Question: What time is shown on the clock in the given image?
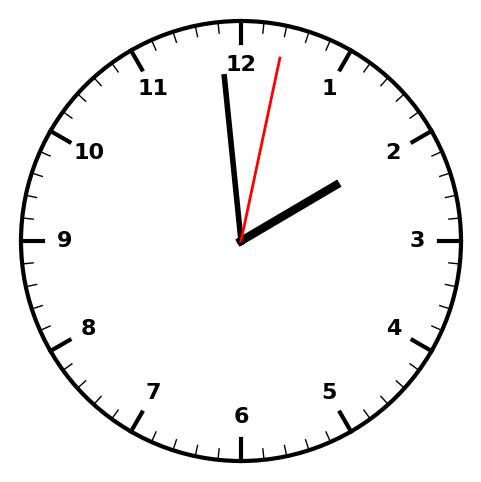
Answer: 01:59:02